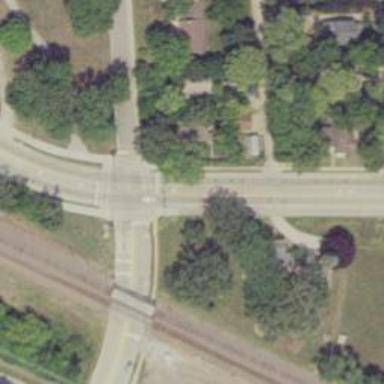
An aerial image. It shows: Marked crossing on asphalt cycleway road.